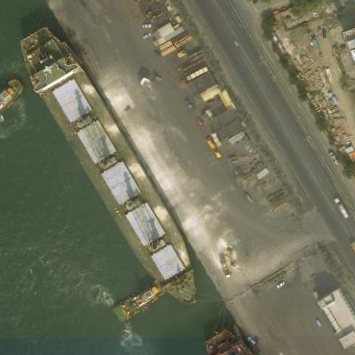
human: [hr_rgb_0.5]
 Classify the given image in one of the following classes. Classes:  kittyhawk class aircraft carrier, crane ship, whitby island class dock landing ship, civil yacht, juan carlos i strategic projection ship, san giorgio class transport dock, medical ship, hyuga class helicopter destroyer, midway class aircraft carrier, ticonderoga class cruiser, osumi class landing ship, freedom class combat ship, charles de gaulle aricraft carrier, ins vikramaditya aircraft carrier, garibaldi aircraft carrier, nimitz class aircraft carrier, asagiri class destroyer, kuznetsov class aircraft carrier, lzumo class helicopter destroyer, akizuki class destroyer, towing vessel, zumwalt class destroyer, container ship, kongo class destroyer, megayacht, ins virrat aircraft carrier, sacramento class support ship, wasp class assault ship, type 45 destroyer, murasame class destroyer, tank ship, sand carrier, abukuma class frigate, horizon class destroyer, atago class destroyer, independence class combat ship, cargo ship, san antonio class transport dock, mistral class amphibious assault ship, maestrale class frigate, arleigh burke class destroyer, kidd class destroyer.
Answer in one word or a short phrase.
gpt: Cargo ship